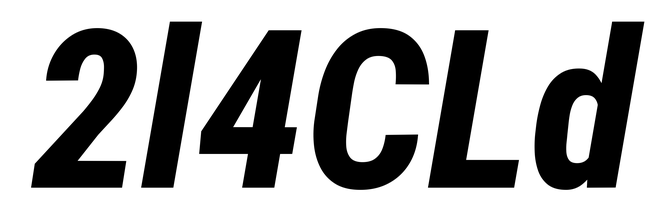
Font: Roboto-Italic_Condensed_ExtraBold_Italic